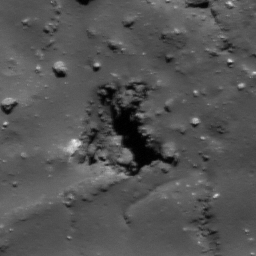
Pit: Tycho 18
Host crater: Tycho
Host type: impact_melt
Lunar coordinates: latitude -43.278, longitude 347.826